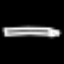
Label: pencil